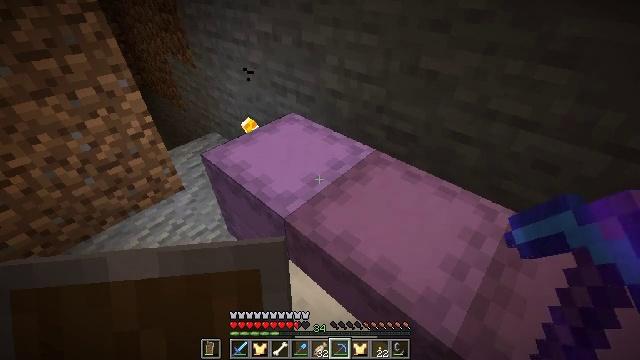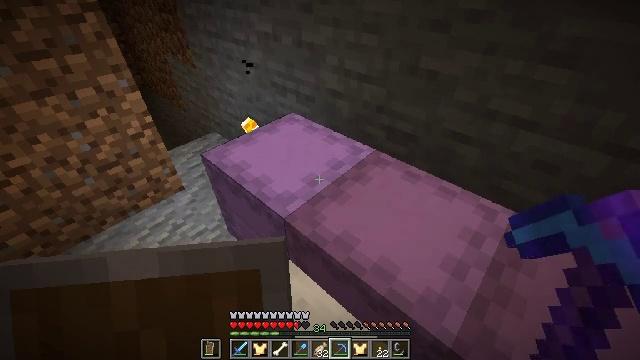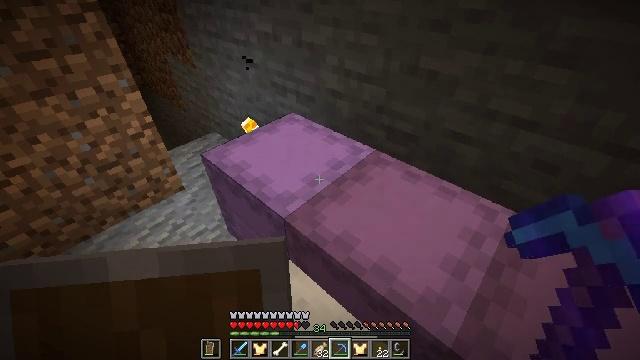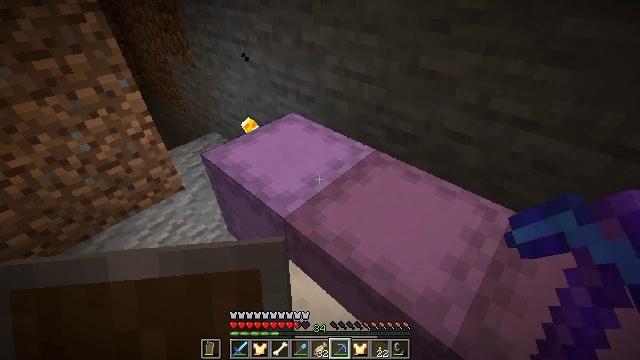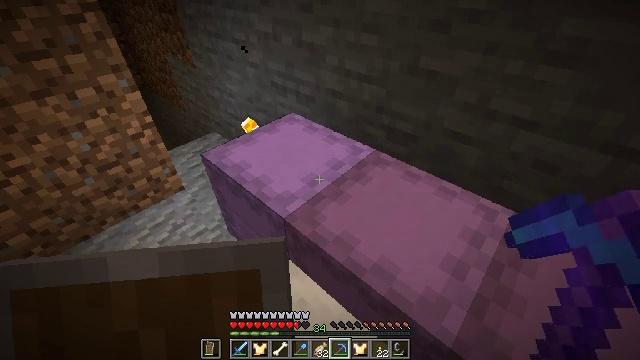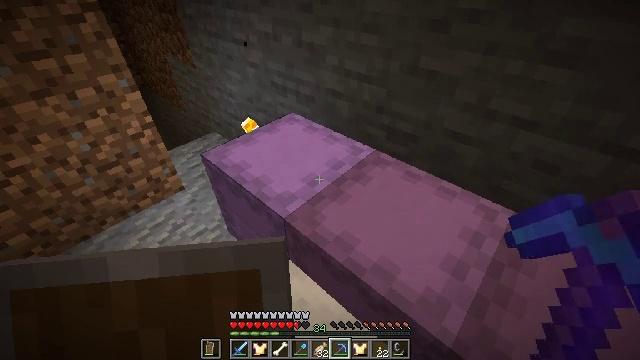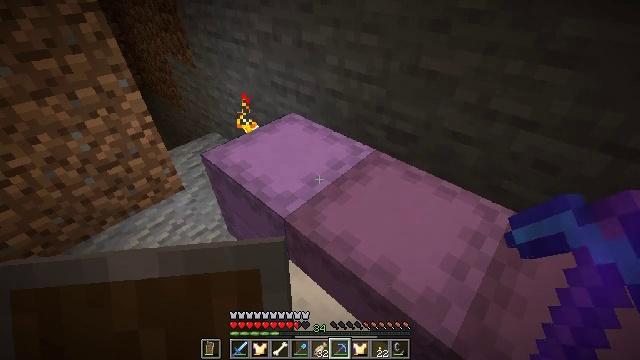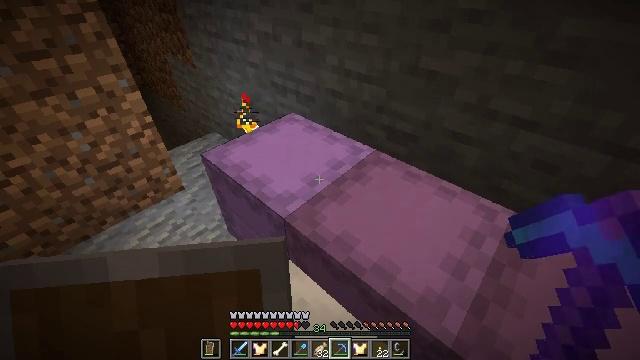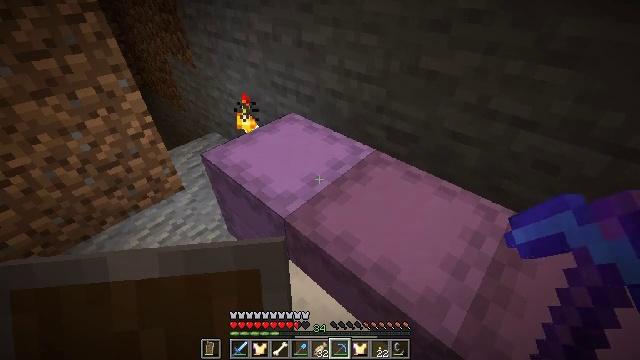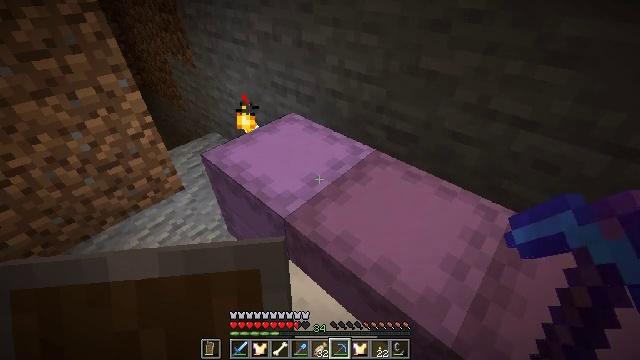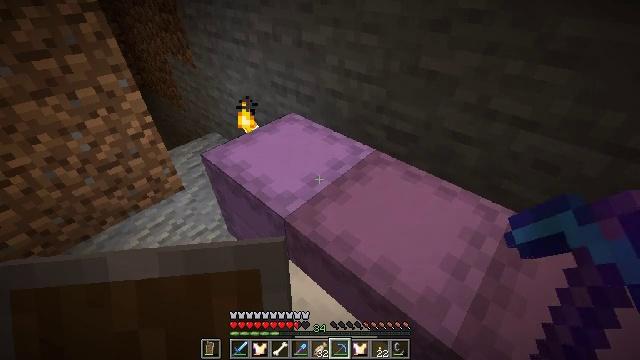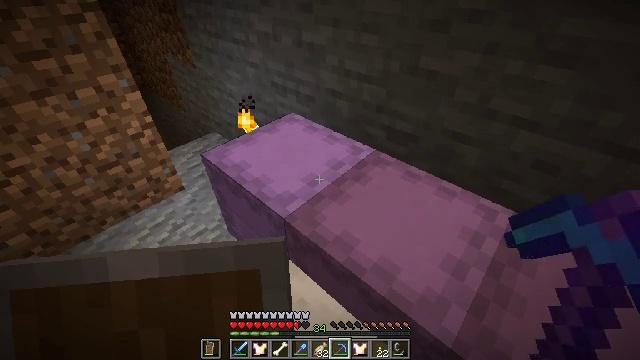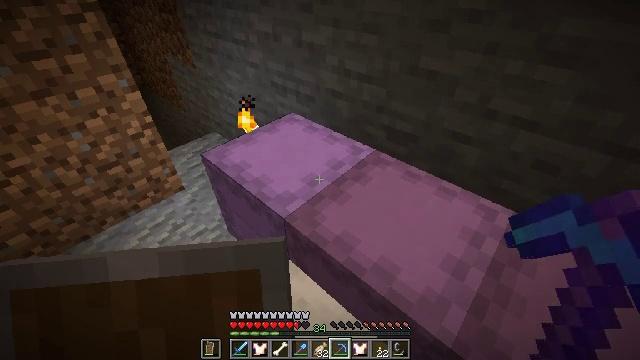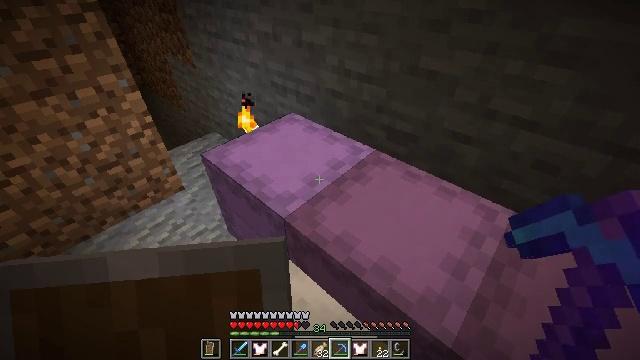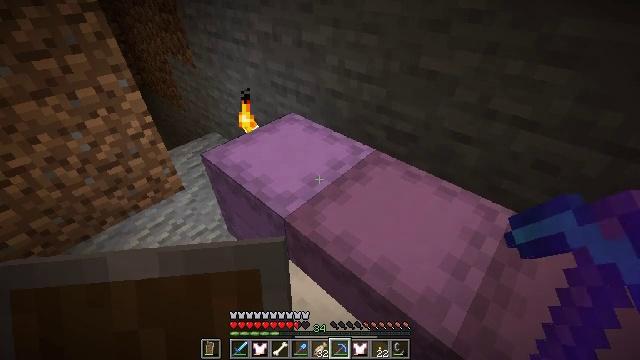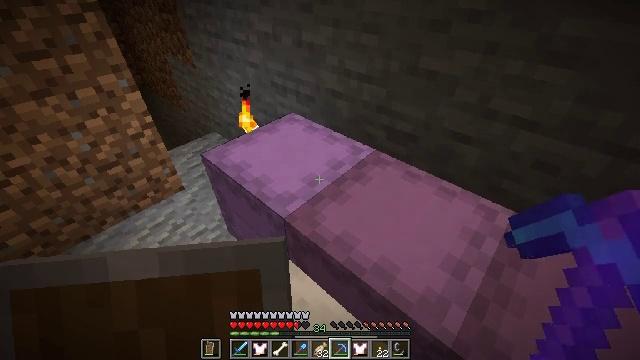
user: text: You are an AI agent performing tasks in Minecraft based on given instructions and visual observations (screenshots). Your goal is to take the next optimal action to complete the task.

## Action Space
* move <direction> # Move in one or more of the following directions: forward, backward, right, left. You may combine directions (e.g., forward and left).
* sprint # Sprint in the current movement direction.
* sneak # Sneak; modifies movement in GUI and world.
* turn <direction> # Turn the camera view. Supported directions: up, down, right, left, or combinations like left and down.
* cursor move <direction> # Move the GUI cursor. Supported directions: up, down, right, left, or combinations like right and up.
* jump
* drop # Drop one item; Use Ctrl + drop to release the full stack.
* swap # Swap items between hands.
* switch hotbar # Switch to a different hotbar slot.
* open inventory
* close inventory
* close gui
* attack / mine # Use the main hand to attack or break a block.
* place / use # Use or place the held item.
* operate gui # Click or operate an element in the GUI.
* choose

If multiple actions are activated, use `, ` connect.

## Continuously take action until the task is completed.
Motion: motion action
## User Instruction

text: Remove a golden chestplate from the inventory.
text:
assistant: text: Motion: no_op
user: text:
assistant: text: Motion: no_op
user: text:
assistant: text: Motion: no_op
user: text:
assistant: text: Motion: no_op
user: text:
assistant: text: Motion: no_op
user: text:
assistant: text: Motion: no_op
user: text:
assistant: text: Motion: no_op
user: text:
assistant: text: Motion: no_op
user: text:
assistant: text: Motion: no_op
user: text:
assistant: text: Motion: no_op
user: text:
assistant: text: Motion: no_op
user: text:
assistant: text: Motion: no_op
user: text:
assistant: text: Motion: no_op
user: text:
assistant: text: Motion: no_op
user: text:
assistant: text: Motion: no_op
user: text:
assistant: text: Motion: no_op
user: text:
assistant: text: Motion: no_op
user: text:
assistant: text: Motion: no_op
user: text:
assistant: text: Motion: no_op
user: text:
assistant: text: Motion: no_op
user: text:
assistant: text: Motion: no_op
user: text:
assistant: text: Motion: no_op
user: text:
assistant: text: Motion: no_op
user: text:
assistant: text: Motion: no_op
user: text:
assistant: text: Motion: no_op
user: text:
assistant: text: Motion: no_op
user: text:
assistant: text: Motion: no_op
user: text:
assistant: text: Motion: no_op
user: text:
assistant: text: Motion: no_op
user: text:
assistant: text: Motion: no_op